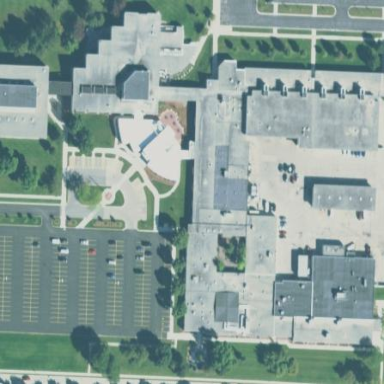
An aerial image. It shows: College building.